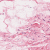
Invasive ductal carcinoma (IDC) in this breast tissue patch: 0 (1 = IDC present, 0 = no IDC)